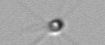
Label: Calciopappus